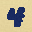
Label: 4